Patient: sex M, age 48
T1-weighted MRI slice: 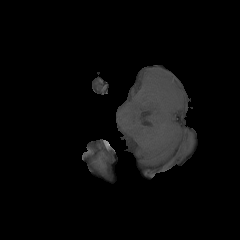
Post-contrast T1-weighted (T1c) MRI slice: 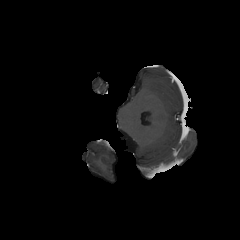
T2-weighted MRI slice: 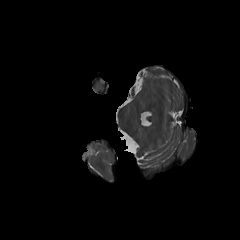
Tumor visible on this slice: no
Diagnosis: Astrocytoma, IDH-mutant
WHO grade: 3